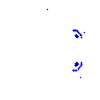
Particle: electron